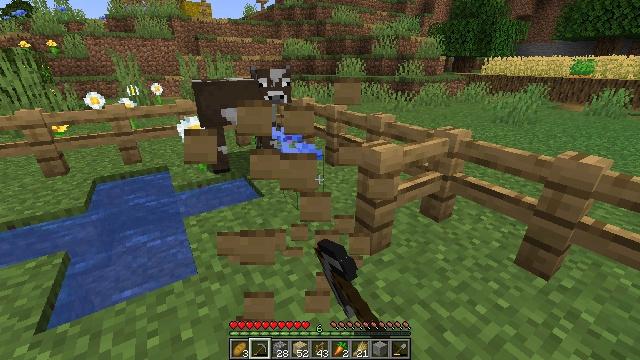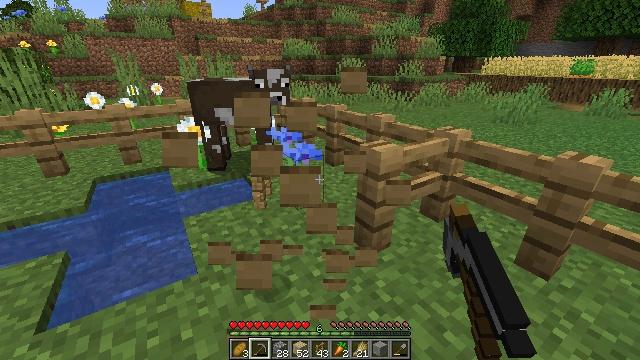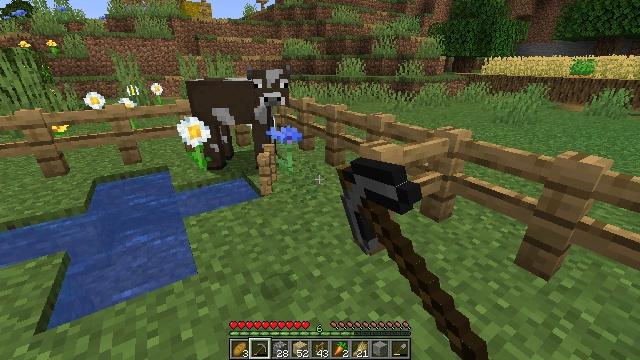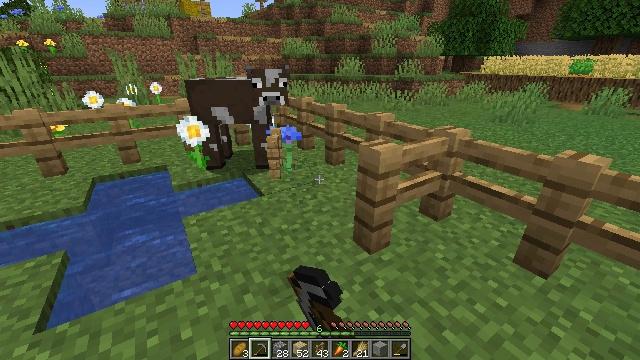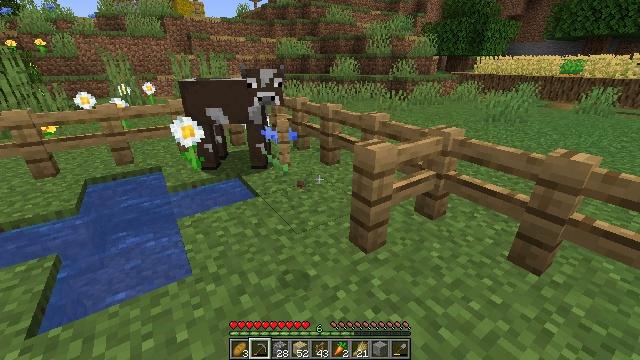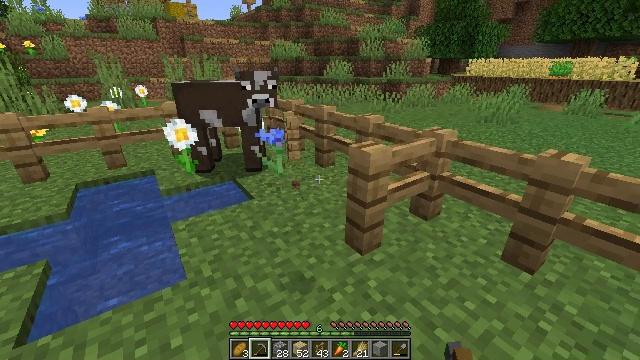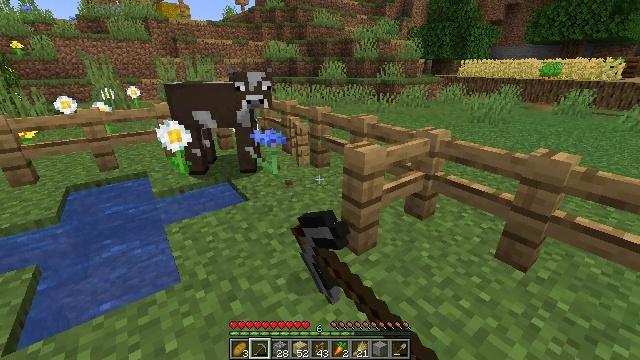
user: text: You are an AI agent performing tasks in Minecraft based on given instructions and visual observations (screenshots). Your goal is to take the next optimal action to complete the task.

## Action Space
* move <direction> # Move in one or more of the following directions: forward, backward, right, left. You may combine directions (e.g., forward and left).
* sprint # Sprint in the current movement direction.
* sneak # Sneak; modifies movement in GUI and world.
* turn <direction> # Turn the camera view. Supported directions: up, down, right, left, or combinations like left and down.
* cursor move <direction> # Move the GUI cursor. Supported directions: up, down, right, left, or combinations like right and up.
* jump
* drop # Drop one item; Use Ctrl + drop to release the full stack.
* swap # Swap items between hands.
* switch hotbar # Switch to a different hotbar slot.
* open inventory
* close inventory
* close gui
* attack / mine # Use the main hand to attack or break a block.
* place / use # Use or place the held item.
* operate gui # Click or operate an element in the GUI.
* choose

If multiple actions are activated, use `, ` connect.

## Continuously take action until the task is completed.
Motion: motion action
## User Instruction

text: Mine a cornflower from the ground.
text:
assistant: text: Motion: attack / mine
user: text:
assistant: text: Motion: attack / mine
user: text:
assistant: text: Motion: attack / mine
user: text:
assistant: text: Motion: turn right, attack / mine
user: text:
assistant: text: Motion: turn right, attack / mine
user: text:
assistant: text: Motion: turn right, attack / mine
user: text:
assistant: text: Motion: attack / mine